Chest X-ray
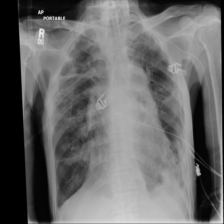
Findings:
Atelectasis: negative
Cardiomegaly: negative
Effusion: negative
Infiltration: negative
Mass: negative
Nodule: negative
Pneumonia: negative
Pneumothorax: negative
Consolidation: positive
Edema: negative
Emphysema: negative
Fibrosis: negative
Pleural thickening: negative
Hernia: negative